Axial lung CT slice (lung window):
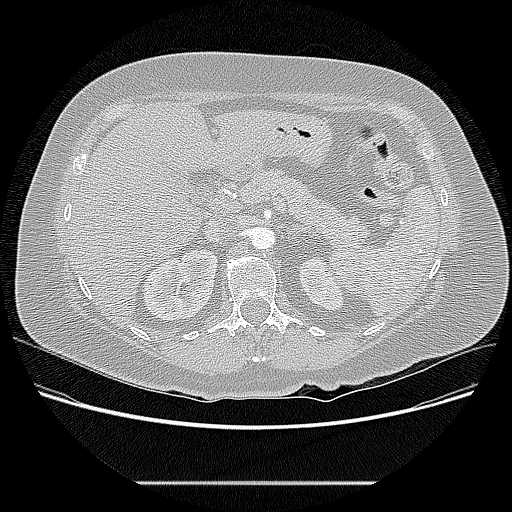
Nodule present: no